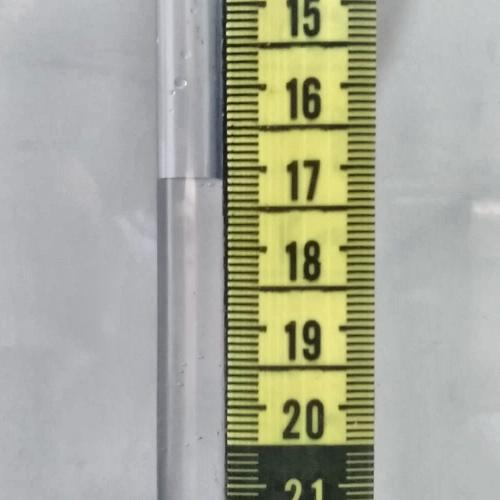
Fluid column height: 17.2 cm